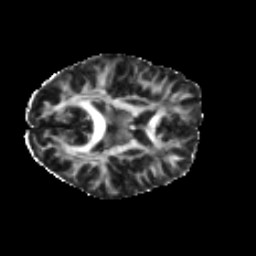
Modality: FA
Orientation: axial
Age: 55
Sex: female
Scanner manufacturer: ge
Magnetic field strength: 3 T
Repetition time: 7.8 s
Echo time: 0.0609 s